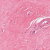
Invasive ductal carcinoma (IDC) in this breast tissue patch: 0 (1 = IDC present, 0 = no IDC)